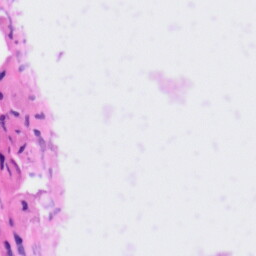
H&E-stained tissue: Tonsil